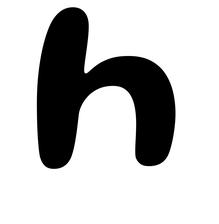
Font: Gluten_Medium